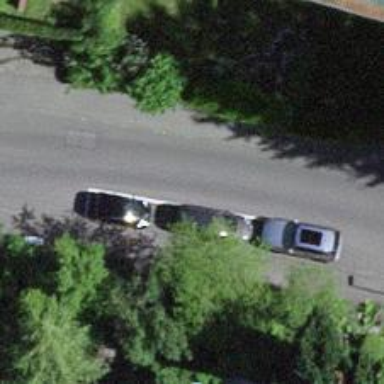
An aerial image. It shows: Paved steps on the road.